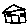
Label: house